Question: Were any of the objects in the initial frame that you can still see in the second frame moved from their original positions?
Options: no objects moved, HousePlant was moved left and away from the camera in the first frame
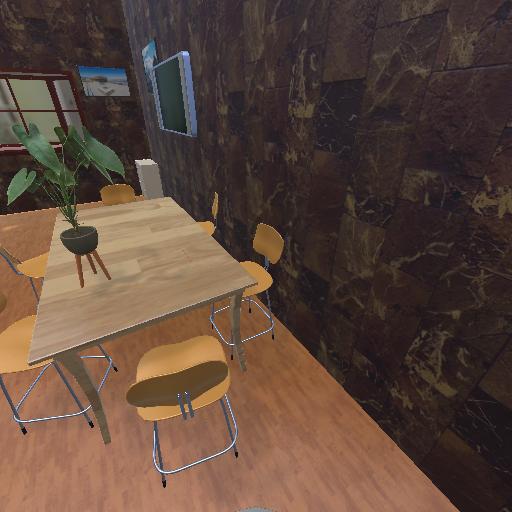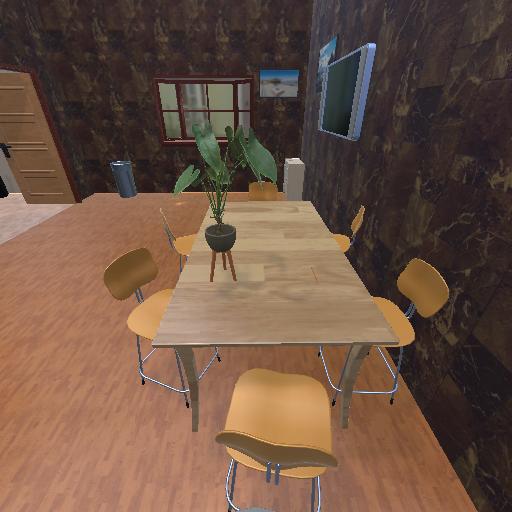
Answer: no objects moved